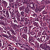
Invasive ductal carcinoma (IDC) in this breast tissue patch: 1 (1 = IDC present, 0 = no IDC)